Question: When creating a website I ran into a weird error,
The Twitter Timeline Widget is auto disappearing when the device size is 'medium', I have no idea what is triggering it.
From what i have figured, this error seems to be in the AppStrap (<URL> not in the BootStrap itself, as i created a jSFiddle to check if it had same error, bit it was not having any.
I am using the latest release of the AppStrap theme.
The demo of problem can be found at : <URL>
This is how the website appears

When resizing window i do not see any error log that is relevant to twitter widget in the 'Mozilla Inspector', so i can figure out the root of the problem.
Here is the log :
'''
GET http://parasclasses.com/ [HTTP/1.1 200 OK 1957ms]
Expected 'none' or URL but found 'alpha('. Error in parsing value for 'filter'. Declaration dropped. theme-style.css:3619
Expected 'none' or URL but found 'alpha('. Error in parsing value for 'filter'. Declaration dropped. theme-style.css:3621
Expected 'none' or URL but found 'alpha('. Error in parsing value for 'filter'. Declaration dropped. theme-style.css:3628
Expected 'none' or URL but found 'alpha('. Error in parsing value for 'filter'. Declaration dropped. theme-style.css:3683
Expected 'none' or URL but found 'alpha('. Error in parsing value for 'filter'. Declaration dropped. theme-style.css:3685
Expected 'none' or URL but found 'alpha('. Error in parsing value for 'filter'. Declaration dropped. theme-style.css:3692
Expected 'none' or URL but found 'alpha('. Error in parsing value for 'filter'. Declaration dropped. theme-style.css:3719
Expected 'none' or URL but found 'alpha('. Error in parsing value for 'filter'. Declaration dropped. theme-style.css:3724
Expected 'none' or URL but found 'alpha('. Error in parsing value for 'filter'. Declaration dropped. theme-style.css:3726
Expected 'none' or URL but found 'alpha('. Error in parsing value for 'filter'. Declaration dropped. theme-style.css:3747
Expected 'none' or URL but found 'alpha('. Error in parsing value for 'filter'. Declaration dropped. theme-style.css:3752
Expected 'none' or URL but found 'alpha('. Error in parsing value for 'filter'. Declaration dropped. theme-style.css:3754
Expected 'none' or URL but found 'alpha('. Error in parsing value for 'filter'. Declaration dropped. theme-style.css:3782
Expected 'none' or URL but found 'alpha('. Error in parsing value for 'filter'. Declaration dropped. theme-style.css:3784
Expected 'none' or URL but found 'alpha('. Error in parsing value for 'filter'. Declaration dropped. theme-style.css:3789
Expected 'none' or URL but found 'alpha('. Error in parsing value for 'filter'. Declaration dropped. theme-style.css:3810
Expected 'none' or URL but found 'alpha('. Error in parsing value for 'filter'. Declaration dropped. theme-style.css:3812
Expected 'none' or URL but found 'alpha('. Error in parsing value for 'filter'. Declaration dropped. theme-style.css:3817
Expected 'none' or URL but found 'alpha('. Error in parsing value for 'filter'. Declaration dropped. theme-style.css:3860
Expected 'none' or URL but found 'alpha('. Error in parsing value for 'filter'. Declaration dropped. theme-style.css:3865
Expected 'none' or URL but found 'alpha('. Error in parsing value for 'filter'. Declaration dropped. theme-style.css:3867
Expected 'none' or URL but found 'alpha('. Error in parsing value for 'filter'. Declaration dropped. theme-style.css:3872
Expected 'none' or URL but found 'alpha('. Error in parsing value for 'filter'. Declaration dropped. theme-style.css:3874
Expected 'none' or URL but found 'alpha('. Error in parsing value for 'filter'. Declaration dropped. theme-style.css:3879
Expected 'none' or URL but found 'alpha('. Error in parsing value for 'filter'. Declaration dropped. theme-style.css:3881
Expected 'none' or URL but found 'alpha('. Error in parsing value for 'filter'. Declaration dropped. theme-style.css:3916
Expected 'none' or URL but found 'alpha('. Error in parsing value for 'filter'. Declaration dropped. theme-style.css:3921
Expected 'none' or URL but found 'alpha('. Error in parsing value for 'filter'. Declaration dropped. theme-style.css:3923
Expected 'none' or URL but found 'alpha('. Error in parsing value for 'filter'. Declaration dropped. theme-style.css:3928
Expected 'none' or URL but found 'alpha('. Error in parsing value for 'filter'. Declaration dropped. theme-style.css:3930
Expected 'none' or URL but found 'alpha('. Error in parsing value for 'filter'. Declaration dropped. theme-style.css:3935
Expected 'none' or URL but found 'alpha('. Error in parsing value for 'filter'. Declaration dropped. theme-style.css:3937
Expected 'none' or URL but found 'alpha('. Error in parsing value for 'filter'. Declaration dropped. theme-style.css:3975
Expected 'none' or URL but found 'alpha('. Error in parsing value for 'filter'. Declaration dropped. theme-style.css:3977
Expected 'none' or URL but found 'alpha('. Error in parsing value for 'filter'. Declaration dropped. theme-style.css:3982
Expected 'none' or URL but found 'alpha('. Error in parsing value for 'filter'. Declaration dropped. theme-style.css:4003
Expected 'none' or URL but found 'alpha('. Error in parsing value for 'filter'. Declaration dropped. theme-style.css:4005
Expected 'none' or URL but found 'alpha('. Error in parsing value for 'filter'. Declaration dropped. theme-style.css:4010
Unknown property '-moz-border-radius'. Declaration dropped. theme-style.css:4301
Expected 'none' or URL but found 'alpha('. Error in parsing value for 'filter'. Declaration dropped. theme-style.css:4335
Expected 'none' or URL but found 'alpha('. Error in parsing value for 'filter'. Declaration dropped. theme-style.css:4337
Unknown property '-moz-border-radius'. Declaration dropped. theme-style.css:4424
Unknown property '-moz-border-radius'. Declaration dropped. theme-style.css:4803
Unknown property '-moz-border-radius'. Declaration dropped. theme-style.css:4987
Expected 'none' or URL but found 'alpha('. Error in parsing value for 'filter'. Declaration dropped. theme-style.css:4995
Expected 'none' or URL but found 'alpha('. Error in parsing value for 'filter'. Declaration dropped. theme-style.css:4997
Expected 'none' or URL but found 'alpha('. Error in parsing value for 'filter'. Declaration dropped. theme-style.css:5004
Expected 'none' or URL but found 'alpha('. Error in parsing value for 'filter'. Declaration dropped. theme-style.css:5006
Unknown property '-moz-border-radius'. Declaration dropped. theme-style.css:5016
Unknown property '-moz-border-radius'. Declaration dropped. theme-style.css:5032
Unknown property '-moz-background-clip'. Declaration dropped. theme-style.css:5043
Expected 'none' or URL but found 'alpha('. Error in parsing value for 'filter'. Declaration dropped. theme-style.css:5107
Expected 'none' or URL but found 'alpha('. Error in parsing value for 'filter'. Declaration dropped. theme-style.css:5117
Expected 'none' or URL but found 'alpha('. Error in parsing value for 'filter'. Declaration dropped. theme-style.css:5119
Unknown property '-moz-border-radius'. Declaration dropped. theme-style.css:5230
Unknown property '-moz-border-radius'. Declaration dropped. theme-style.css:5303
Unknown property '-moz-border-radius'. Declaration dropped. theme-style.css:5543
Unknown property '-moz-border-radius'. Declaration dropped. theme-style.css:5596
Unknown property '-moz-border-radius'. Declaration dropped. theme-style.css:5826
Unknown property '-moz-border-radius'. Declaration dropped. theme-style.css:5862
Error in parsing value for 'box-shadow'. Declaration dropped. theme-style.css:5865
Error in parsing value for 'background-image'. Declaration dropped. theme-style.css:5866
Expected 'none' or URL but found 'progid'. Error in parsing value for 'filter'. Declaration dropped. theme-style.css:5869
Error in parsing value for 'background-image'. Declaration dropped. theme-style.css:5907
Expected 'none' or URL but found 'progid'. Error in parsing value for 'filter'. Declaration dropped. theme-style.css:5910
Error in parsing value for 'background-image'. Declaration dropped. theme-style.css:6006
Expected 'none' or URL but found 'progid'. Error in parsing value for 'filter'. Declaration dropped. theme-style.css:6009
Error in parsing value for 'background-image'. Declaration dropped. theme-style.css:6015
Expected 'none' or URL but found 'progid'. Error in parsing value for 'filter'. Declaration dropped. theme-style.css:6018
Error in parsing value for 'background-image'. Declaration dropped. theme-style.css:6027
Expected 'none' or URL but found 'progid'. Error in parsing value for 'filter'. Declaration dropped. theme-style.css:6030
Expected media feature name but found '-webkit-min-device-pixel-ratio'. theme-style.css:6106
Unknown property '-moz-border-radius'. Declaration dropped. theme-style.css:6138
Unknown property '-moz-border-radius'. Declaration dropped. theme-style.css:6168
Unknown property '-moz-border-radius'. Declaration dropped. theme-style.css:6245
Unknown property 'speak'. Declaration dropped. theme-style.css:6279
Unknown property 'speak'. Declaration dropped. theme-style.css:6287
Unknown property '-moz-border-radius'. Declaration dropped. theme-style.css:6322
Unknown property 'speak'. Declaration dropped. theme-style.css:6356
Unknown property 'speak'. Declaration dropped. theme-style.css:6364
Unknown property 'speak'. Declaration dropped. theme-style.css:6398
Unknown property 'speak'. Declaration dropped. theme-style.css:6447
Unknown property 'speak'. Declaration dropped. theme-style.css:6475
Unknown property '-moz-border-radius'. Declaration dropped. theme-style.css:6511
Unknown property 'speak'. Declaration dropped. theme-style.css:6576
Unknown property 'speak'. Declaration dropped. theme-style.css:6589
Unknown property 'speak'. Declaration dropped. theme-style.css:6658
Unknown property 'speak'. Declaration dropped. theme-style.css:6752
Unknown property 'speak'. Declaration dropped. theme-style.css:6845
Unknown property '-moz-border-radius'. Declaration dropped. theme-style.css:6967
Unknown property '-moz-border-radius'. Declaration dropped. theme-style.css:7031
Unknown pseudo-class or pseudo-element '-ms-input-placeholder'. Ruleset ignored due to bad selector. theme-style.css:7042
Unknown pseudo-class or pseudo-element '-webkit-input-placeholder'. Ruleset ignored due to bad selector. theme-style.css:7045
Unknown property '-moz-border-radius'. Declaration dropped. theme-style.css:7105
Expected 'none' or URL but found 'progid'. Error in parsing value for 'filter'. Declaration dropped. theme-style.css:7111
Unknown property '-moz-border-radius'. Declaration dropped. theme-style.css:7152
Unknown property '-moz-border-radius'. Declaration dropped. theme-style.css:7295
Unknown property '-moz-border-radius'. Declaration dropped. theme-style.css:7300
Error in parsing value for 'background-image'. Declaration dropped. theme-style.css:7347
Expected 'none' or URL but found 'progid'. Error in parsing value for 'filter'. Declaration dropped. theme-style.css:7350
Unknown property '-moz-border-radius'. Declaration dropped. theme-style.css:7429
Unknown property '-moz-border-radius'. Declaration dropped. theme-style.css:7751
Expected 'none' or URL but found 'alpha('. Error in parsing value for 'filter'. Declaration dropped. theme-style.css:7760
Expected 'none' or URL but found 'alpha('. Error in parsing value for 'filter'. Declaration dropped. theme-style.css:7764
Expected 'none' or URL but found 'alpha('. Error in parsing value for 'filter'. Declaration dropped. theme-style.css:7766
Unknown property '-moz-border-radius'. Declaration dropped. theme-style.css:7865
Unknown property 'speak'. Declaration dropped. theme-style.css:8260
Unknown property 'speak'. Declaration dropped. theme-style.css:8273
Unknown property '-moz-border-radius'. Declaration dropped. theme-style.css:8297
Error in parsing value for 'background-image'. Declaration dropped. theme-style.css:8330
Error in parsing value for 'background-image'. Declaration dropped. theme-style.css:8337
Error in parsing value for 'background-image'. Declaration dropped. theme-style.css:8344
Error in parsing value for 'background-image'. Declaration dropped. theme-style.css:8351
Unknown property '-moz-border-radius'. Declaration dropped. theme-style.css:8374
Expected 'none' or URL but found 'alpha('. Error in parsing value for 'filter'. Declaration dropped. theme-style.css:8387
Expected 'none' or URL but found 'alpha('. Error in parsing value for 'filter'. Declaration dropped. theme-style.css:8394
Expected 'none' or URL but found 'alpha('. Error in parsing value for 'filter'. Declaration dropped. theme-style.css:8396
Expected 'none' or URL but found 'alpha('. Error in parsing value for 'filter'. Declaration dropped. theme-style.css:8439
Expected 'none' or URL but found 'alpha('. Error in parsing value for 'filter'. Declaration dropped. theme-style.css:8441
Expected 'none' or URL but found 'alpha('. Error in parsing value for 'filter'. Declaration dropped. theme-style.css:8446
Expected 'none' or URL but found 'alpha('. Error in parsing value for 'filter'. Declaration dropped. theme-style.css:8448
Expected 'none' or URL but found 'alpha('. Error in parsing value for 'filter'. Declaration dropped. theme-style.css:8462
Expected 'none' or URL but found 'alpha('. Error in parsing value for 'filter'. Declaration dropped. theme-style.css:8464
Unknown property '-moz-border-radius'. Declaration dropped. theme-style.css:8483
Unknown property '-moz-border-radius-bottomright'. Declaration dropped. theme-style.css:8546
Unknown property '-moz-border-radius-bottomleft'. Declaration dropped. theme-style.css:8547
Unknown property '-moz-border-radius'. Declaration dropped. theme-style.css:8555
Unknown property '-moz-border-radius'. Declaration dropped. theme-style.css:8594
Unknown property '-moz-border-radius'. Declaration dropped. theme-style.css:8624
Error in parsing value for 'min-width'. Declaration dropped. theme-style.css:8706
Error in parsing value for 'overflow-x'. Declaration dropped. theme-style.css:8735
Unknown property 'zoom'. Declaration dropped. theme-style.css:8756
Expected declaration but found '*'. Skipped to next declaration. theme-style.css:8757
Expected 'none' or URL but found 'alpha('. Error in parsing value for 'filter'. Declaration dropped. theme-style.css:8766
Expected 'none' or URL but found 'alpha('. Error in parsing value for 'filter'. Declaration dropped. theme-style.css:8768
Expected 'none' or URL but found 'alpha('. Error in parsing value for 'filter'. Declaration dropped. theme-style.css:8795
Expected 'none' or URL but found 'alpha('. Error in parsing value for 'filter'. Declaration dropped. theme-style.css:8797
Unknown property 'zoom'. Declaration dropped. theme-style.css:8804
Expected declaration but found '*'. Skipped to next declaration. theme-style.css:8805
Expected 'none' or URL but found 'alpha('. Error in parsing value for 'filter'. Declaration dropped. theme-style.css:8814
Expected 'none' or URL but found 'alpha('. Error in parsing value for 'filter'. Declaration dropped. theme-style.css:8816
Expected 'none' or URL but found 'alpha('. Error in parsing value for 'filter'. Declaration dropped. theme-style.css:8822
Expected 'none' or URL but found 'alpha('. Error in parsing value for 'filter'. Declaration dropped. theme-style.css:8824
Error in parsing value for 'background-image'. Declaration dropped. theme-style.css:8869
Expected 'none' or URL but found 'progid'. Error in parsing value for 'filter'. Declaration dropped. theme-style.css:8872
Unknown property '-moz-border-radius'. Declaration dropped. theme-style.css:8875
Error in parsing value for 'background-image'. Declaration dropped. theme-style.css:8879
Expected 'none' or URL but found 'progid'. Error in parsing value for 'filter'. Declaration dropped. theme-style.css:8882
Unknown property '-moz-border-radius'. Declaration dropped. theme-style.css:8898
Error in parsing value for 'background-image'. Declaration dropped. theme-style.css:8959
Expected 'none' or URL but found 'progid'. Error in parsing value for 'filter'. Declaration dropped. theme-style.css:8962
Unknown property '-moz-border-radius'. Declaration dropped. theme-style.css:9133
Error in parsing value for 'background-image'. Declaration dropped. theme-style.css:9137
Expected 'none' or URL but found 'progid'. Error in parsing value for 'filter'. Declaration dropped. theme-style.css:9140
Error in parsing value for 'background-image'. Declaration dropped. theme-style.css:9206
Unknown property '-moz-border-radius'. Declaration dropped. theme-style.css:9211
Expected 'none' or URL but found 'alpha('. Error in parsing value for 'filter'. Declaration dropped. theme-style.css:9282
Expected 'none' or URL but found 'alpha('. Error in parsing value for 'filter'. Declaration dropped. theme-style.css:9284
Unknown property '-moz-border-radius'. Declaration dropped. theme-style.css:9319
Unknown property '-moz-border-radius'. Declaration dropped. theme-style.css:9334
Unknown property '-moz-border-radius'. Declaration dropped. theme-style.css:9348
Unknown property '-moz-border-radius'. Declaration dropped. theme-style.css:9367
Unknown property '-moz-border-radius'. Declaration dropped. theme-style.css:9402
Unknown property '-moz-border-radius'. Declaration dropped. theme-style.css:9620
Unknown property '-moz-border-radius'. Declaration dropped. theme-style.css:9698
Unknown property '-moz-border-radius'. Declaration dropped. theme-style.css:9734
Error in parsing value for 'background-image'. Declaration dropped. theme-style.css:9738
Expected 'none' or URL but found 'progid'. Error in parsing value for 'filter'. Declaration dropped. theme-style.css:9741
Unknown property '-moz-border-radius'. Declaration dropped. theme-style.css:9754
Unknown property '-moz-border-radius'. Declaration dropped. theme-style.css:9859
Error in parsing value for 'background-image'. Declaration dropped. theme-style.css:9863
Expected 'none' or URL but found 'progid'. Error in parsing value for 'filter'. Declaration dropped. theme-style.css:9866
Unknown property '-moz-border-radius'. Declaration dropped. theme-style.css:9879
Expected 'none' or URL but found 'progid'. Error in parsing value for 'filter'. Declaration dropped. theme-style.css:9885
Unknown property '-moz-border-radius'. Declaration dropped. theme-style.css:9900
Unknown property '-moz-border-radius'. Declaration dropped. theme-style.css:9958
Unknown property '-moz-border-radius'. Declaration dropped. theme-style.css:9963
Unknown property '-moz-border-radius'. Declaration dropped. theme-style.css:9988
Unknown property '-moz-border-radius'. Declaration dropped. theme-style.css:10280
Unknown property '-moz-border-radius'. Declaration dropped. theme-style.css:10539
Unknown property '-moz-border-radius'. Declaration dropped. theme-style.css:10574
Error in parsing value for 'box-shadow'. Declaration dropped. theme-style.css:10577
Error in parsing value for 'background-image'. Declaration dropped. theme-style.css:10578
Expected 'none' or URL but found 'progid'. Error in parsing value for 'filter'. Declaration dropped. theme-style.css:10581
Error in parsing value for 'background-image'. Declaration dropped. theme-style.css:10619
Expected 'none' or URL but found 'progid'. Error in parsing value for 'filter'. Declaration dropped. theme-style.css:10622
Error in parsing value for 'background-image'. Declaration dropped. theme-style.css:10716
Expected 'none' or URL but found 'progid'. Error in parsing value for 'filter'. Declaration dropped. theme-style.css:10719
Error in parsing value for 'background-image'. Declaration dropped. theme-style.css:10725
Expected 'none' or URL but found 'progid'. Error in parsing value for 'filter'. Declaration dropped. theme-style.css:10728
Error in parsing value for 'background-image'. Declaration dropped. theme-style.css:10737
Expected 'none' or URL but found 'progid'. Error in parsing value for 'filter'. Declaration dropped. theme-style.css:10740
Unknown property '-moz-border-radius'. Declaration dropped. colour-blue.css:79
Unknown property '-moz-border-radius'. Declaration dropped. colour-blue.css:386
Error in parsing value for 'background-image'. Declaration dropped. colour-blue.css:918
GET http://platform.twitter.com/widgets.js [HTTP/1.1 304 Not Modified 656ms]
Using //@ to indicate sourceMappingURL pragmas is deprecated. Use //# instead jquery.min.js:1
GET http://parasclasses.com/plugins/bootstrap-hover-dropdown/bootstrap-hover-dropdown.min.js [HTTP/1.1 200 OK 1603ms]
GET http://parasclasses.com/plugins/jPanelMenu/jquery.jpanelmenu.min.js [HTTP/1.1 200 OK 705ms]
GET http://parasclasses.com/plugins/jRespond/js/jRespond.js [HTTP/1.1 200 OK 3097ms]
GET http://parasclasses.com/plugins/clingify/jquery.clingify.min.js [HTTP/1.1 200 OK 3827ms]
Use of getPreventDefault() is deprecated. Use defaultPrevented instead. jquery.min.js:5
Unknown property '-moz-outline'. Declaration dropped. timeline.3fb0c4c981cd3f8f8dfb6b0ab93d6a9e.default.css:1
Unknown property 'zoom'. Declaration dropped. timeline.3fb0c4c981cd3f8f8dfb6b0ab93d6a9e.default.css:1
Expected declaration but found '*'. Skipped to next declaration. timeline.3fb0c4c981cd3f8f8dfb6b0ab93d6a9e.default.css:1
Error in parsing value for 'background-image'. Declaration dropped. timeline.3fb0c4c981cd3f8f8dfb6b0ab93d6a9e.default.css:1
Expected color but found 'top'. Error in parsing value for 'background-image'. Declaration dropped. timeline.3fb0c4c981cd3f8f8dfb6b0ab93d6a9e.default.css:1
window.controllers is deprecated. Do not use it for UA detection. nsHeaderInfo.js:412
GET https://syndication.twitter.com/widgets/timelines/paged/529143195632795648 [HTTP/1.1 200 OK 381ms]
'''
Code :
'''
<div class="row">
<div class="col-md-4 col-md-push-8">
<div class="inner">
<a class="twitter-timeline" href="https://twitter.com/parasclasses" data-widget-id="529143195632795648">Tweets by @Html.Raw("@parasclasses")</a>
<script>
!function(d, s, id) {
var js, fjs = d.getElementsByTagName(s)[0], p = /^http:/.test(d.location) ? 'http' : 'https';
if (!d.getElementById(id)) {
js = d.createElement(s);
js.id = id;
js.src = p + "://platform.twitter.com/widgets.js";
fjs.parentNode.insertBefore(js, fjs);
}
}(document, "script", "twitter-wjs");
</script>
</div>
</div>
<div class="col-md-8 col-md-pull-4">
<p>Website under construction will be updated soon!</p>
</div>
</div>
'''
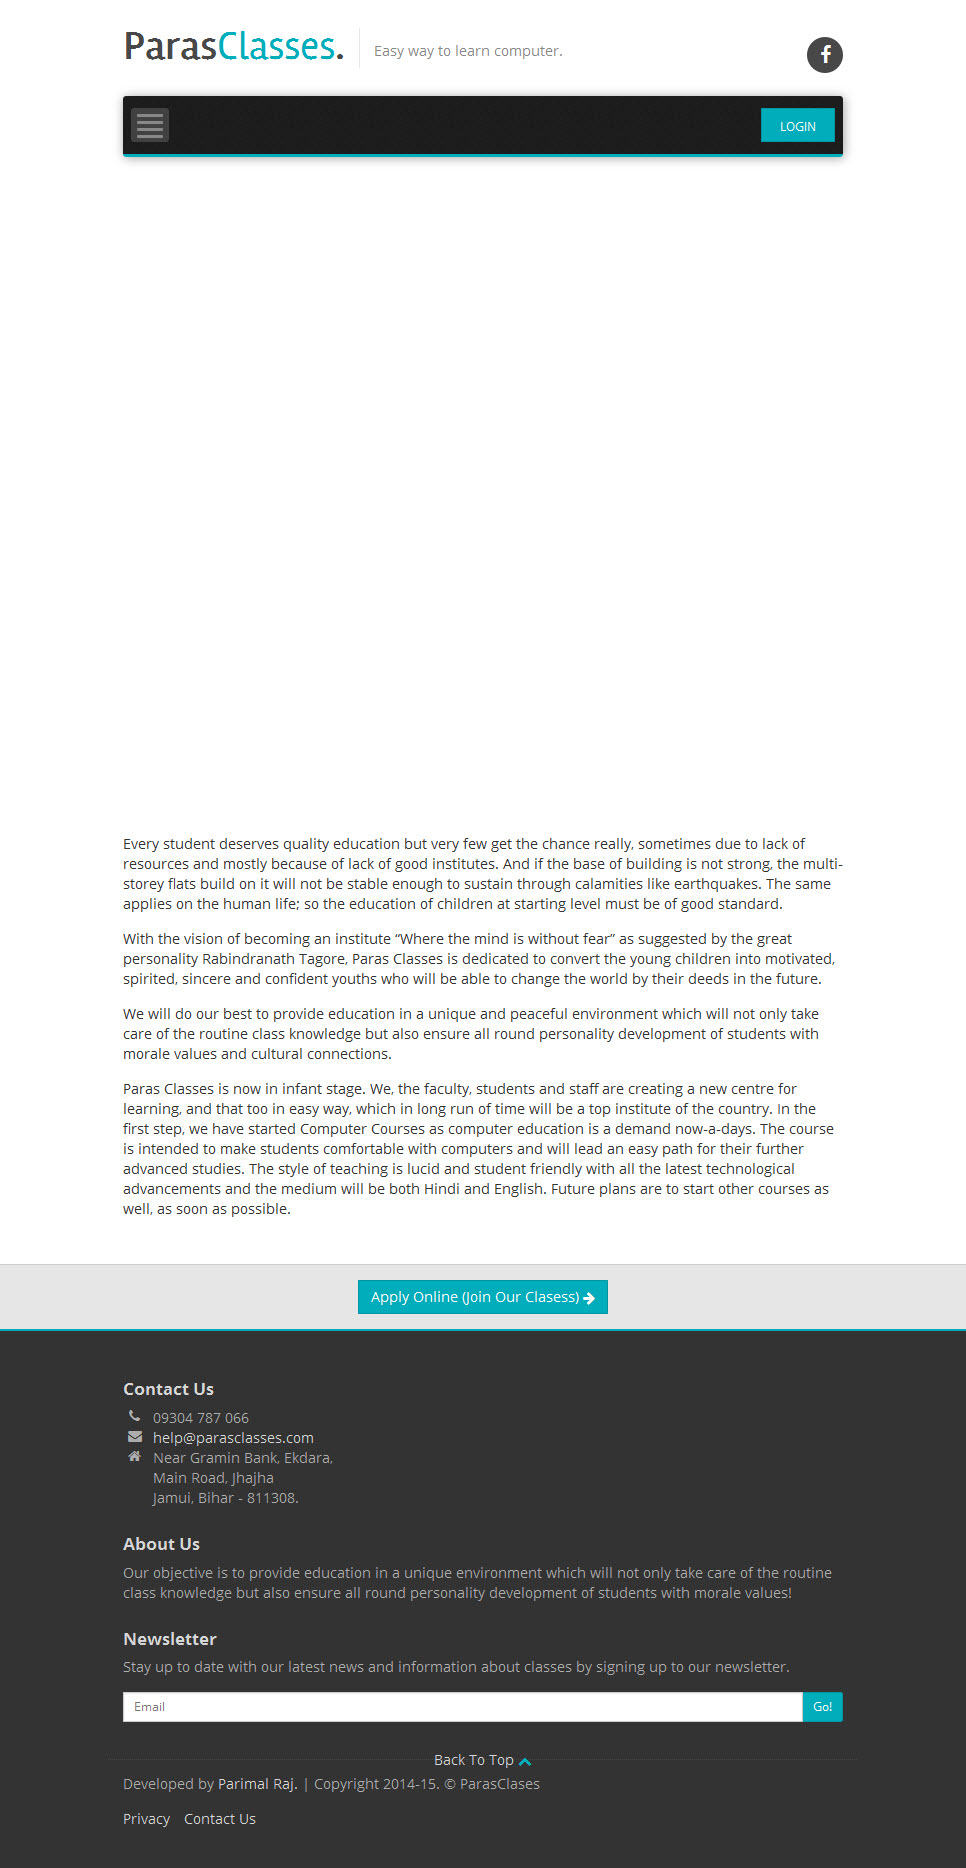
Answer: The problem is due to 'jRespond.js' that you are using. That is the culprit that is deleting you Twitter timeline on window resize, it's some kind of conflict I suppose. Simplest option is to not use that plugin. It doesn't seem to matter if it's not loaded anyway. Open u pthe 'script.js' file, jump to line 225 and edit this:
'''
jQuery().themeLoadPlugin(["jPanelMenu/jquery.jpanelmenu.min.js", "jRespond/js/jRespond.js"], [], initjPMenu);
'''
Remove the reference to 'jRespons.js':
'''
jQuery().themeLoadPlugin(["jPanelMenu/jquery.jpanelmenu.min.js"], [], initjPMenu);
'''